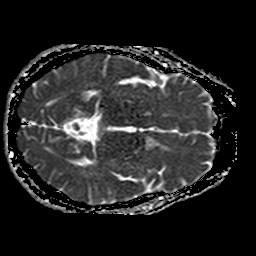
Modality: ADC
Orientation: axial
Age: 51
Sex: male
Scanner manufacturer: philips
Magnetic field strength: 1.5 T
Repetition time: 3.506 s
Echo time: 0.09257 s